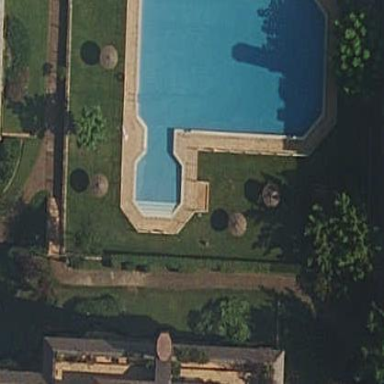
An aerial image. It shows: Swimming pool located in leisure land.